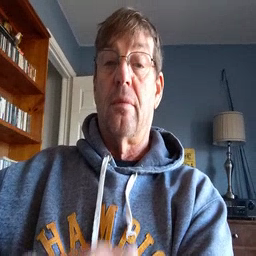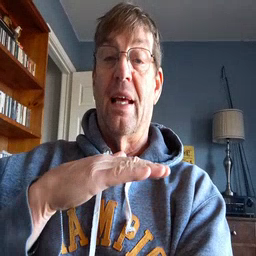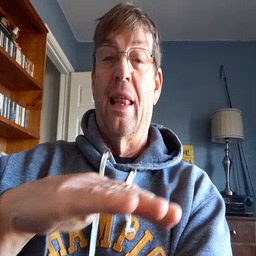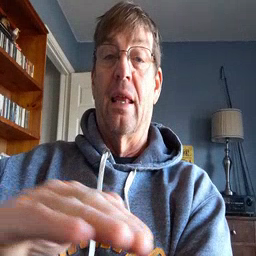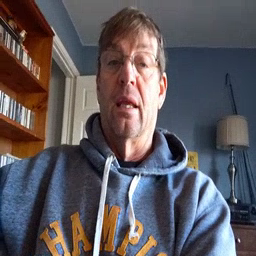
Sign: clean